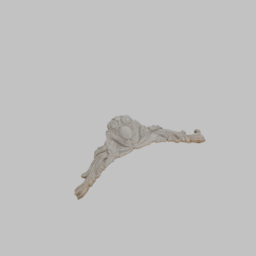
Label: decoration